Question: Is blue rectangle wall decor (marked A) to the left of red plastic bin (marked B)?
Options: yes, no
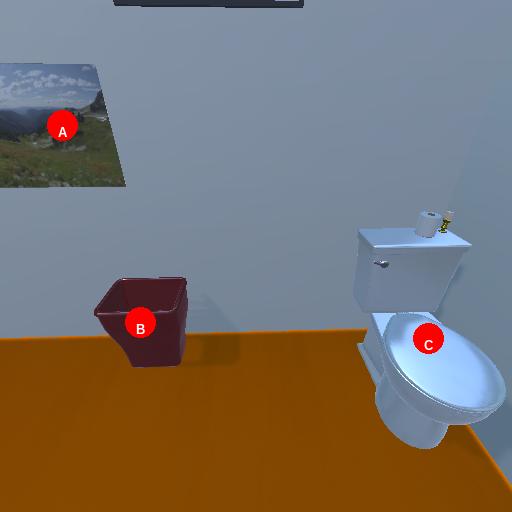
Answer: yes